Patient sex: M
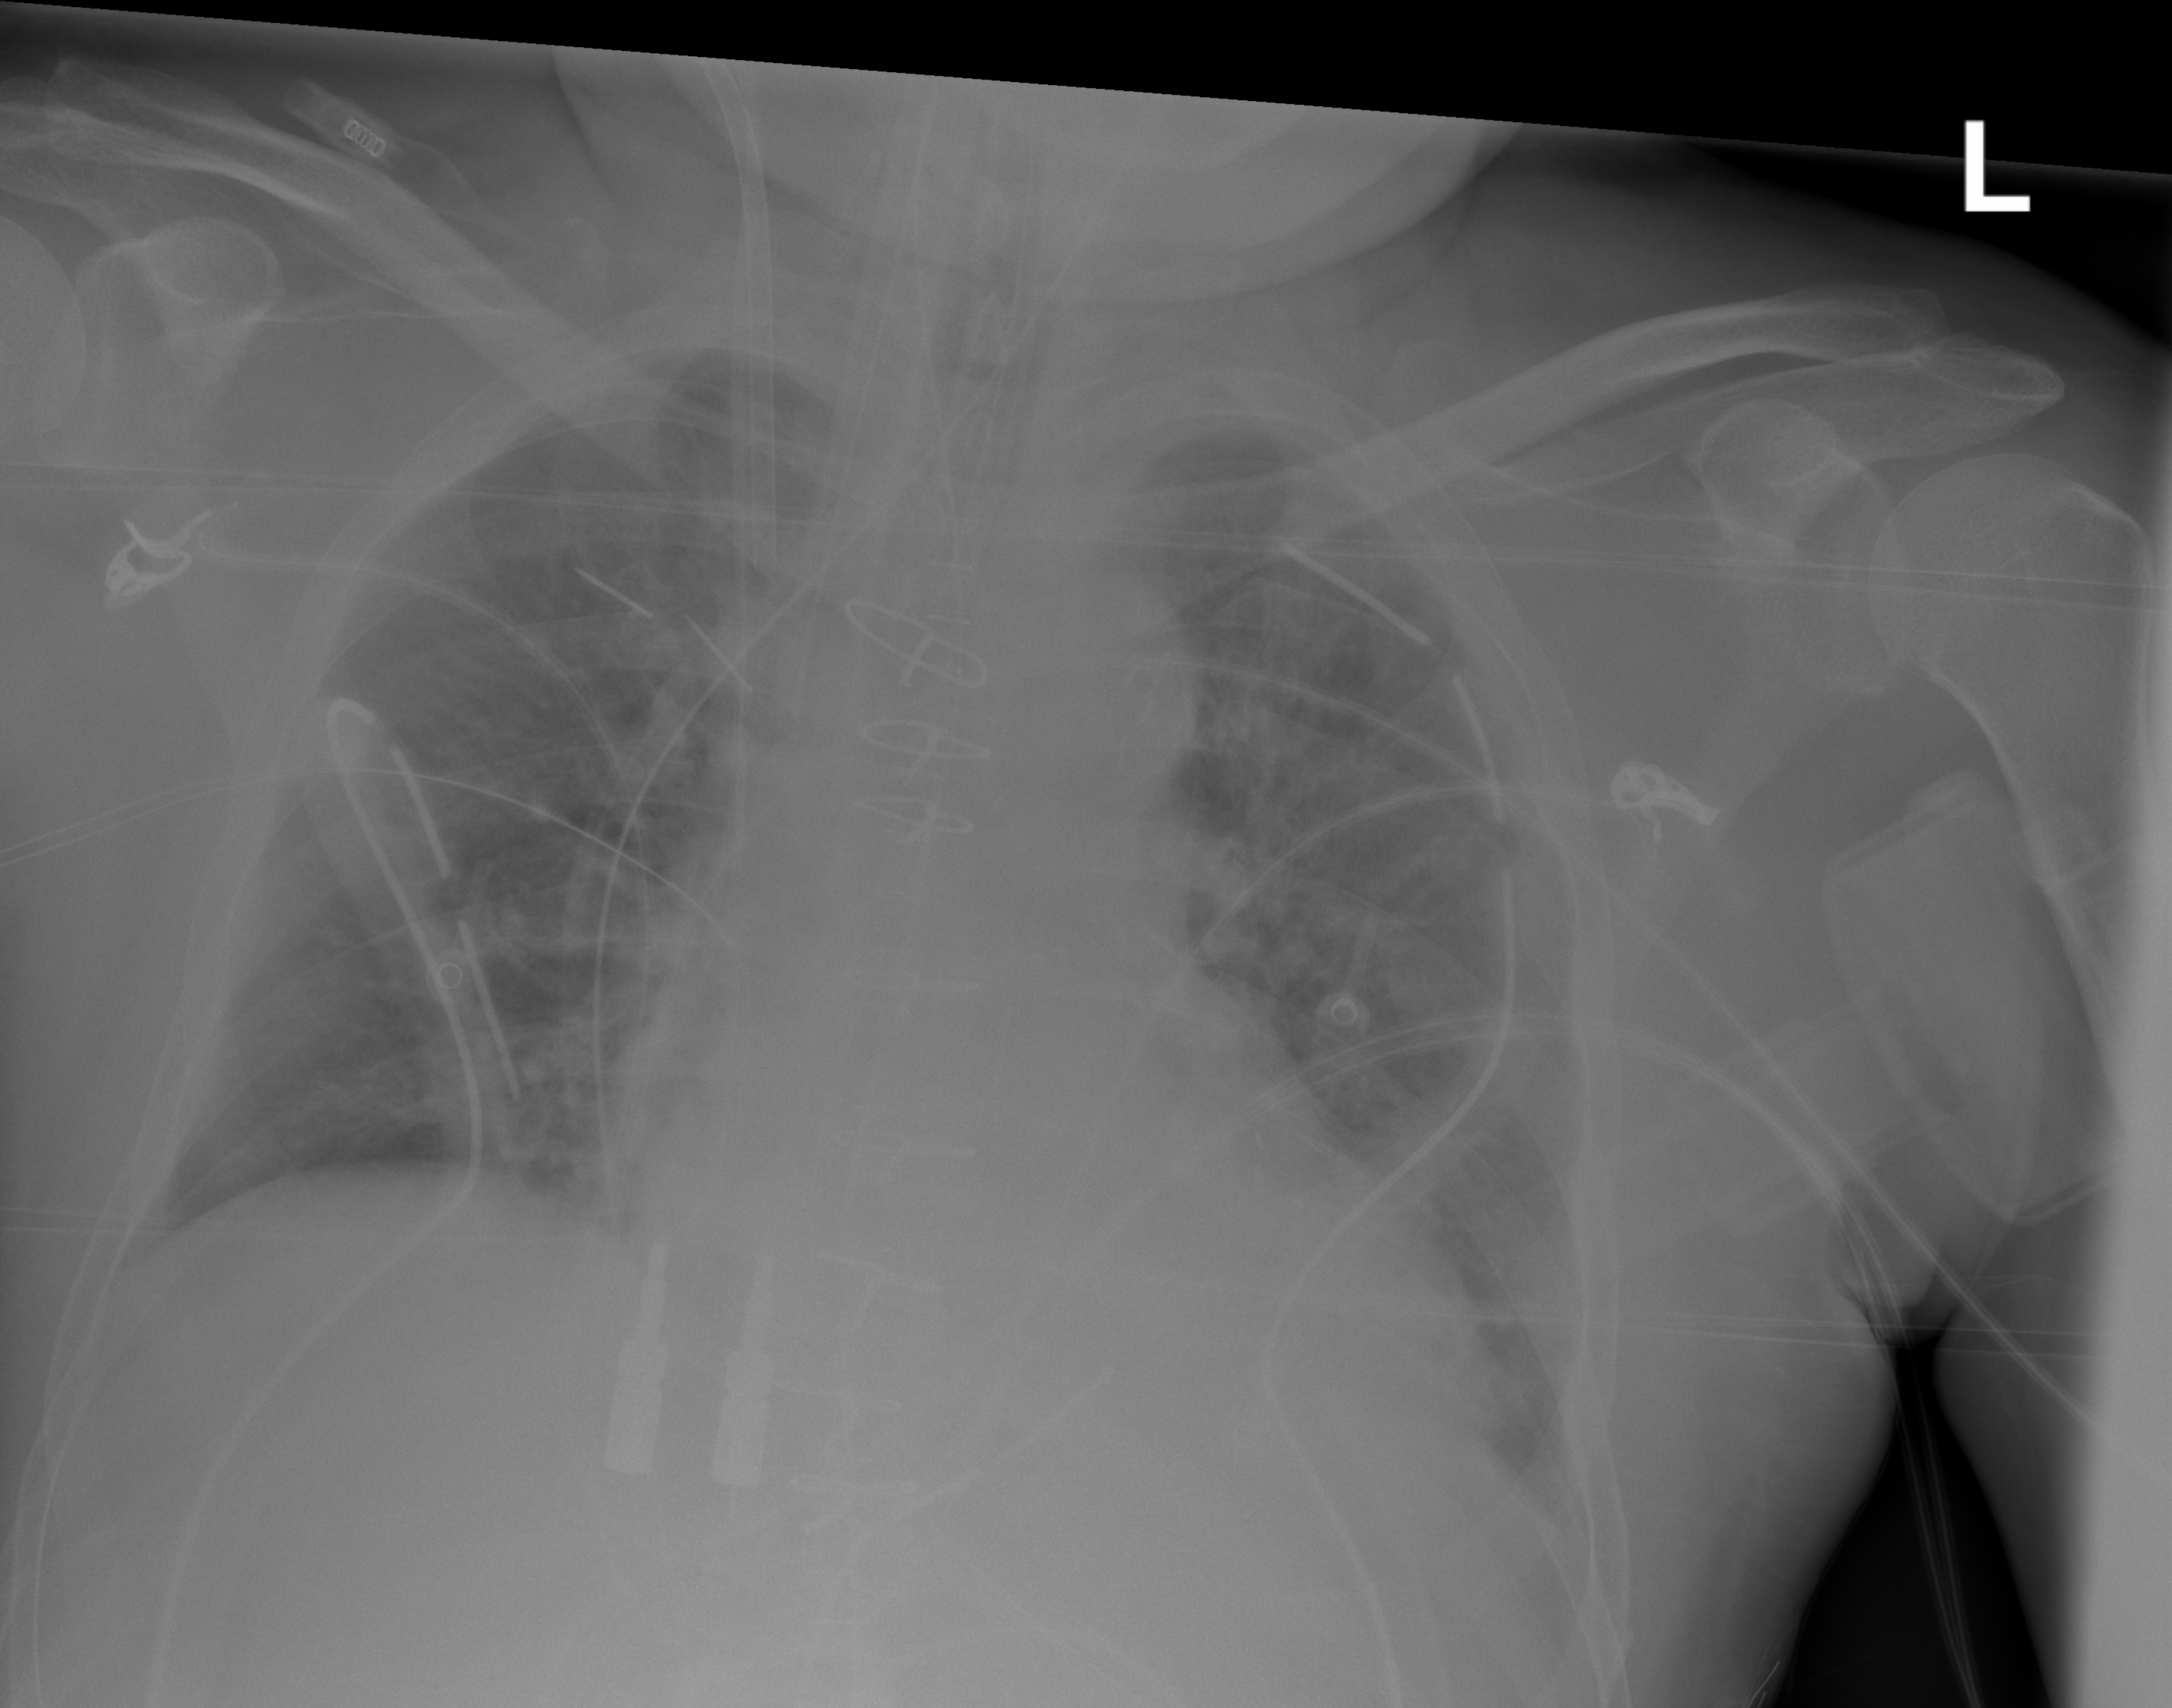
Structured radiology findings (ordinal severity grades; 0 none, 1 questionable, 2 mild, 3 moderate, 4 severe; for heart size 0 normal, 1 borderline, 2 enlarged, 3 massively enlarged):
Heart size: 2
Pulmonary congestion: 2
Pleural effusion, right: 0
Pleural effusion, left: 0
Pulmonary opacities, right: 2
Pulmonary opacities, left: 2
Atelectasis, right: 0
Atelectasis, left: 0